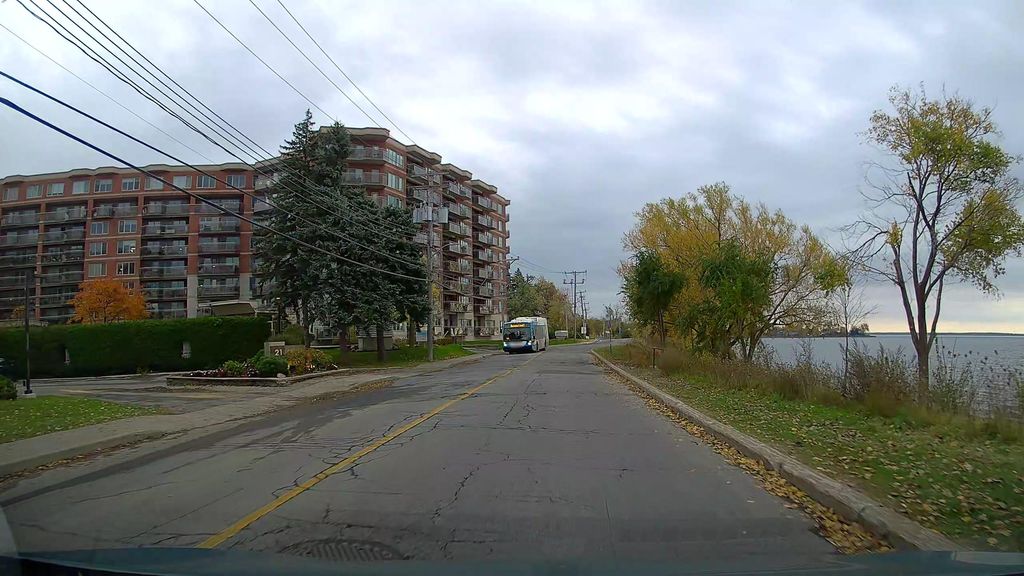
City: montreal